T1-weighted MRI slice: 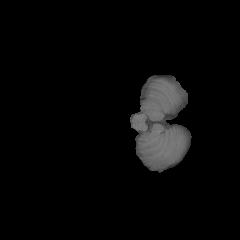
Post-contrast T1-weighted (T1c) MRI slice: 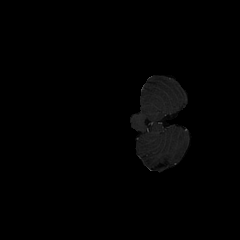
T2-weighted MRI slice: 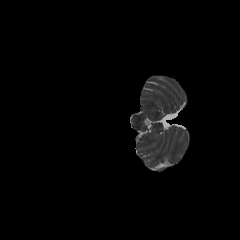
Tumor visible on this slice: no